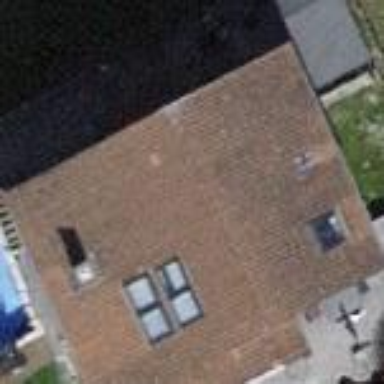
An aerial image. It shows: Building with tiled roof.